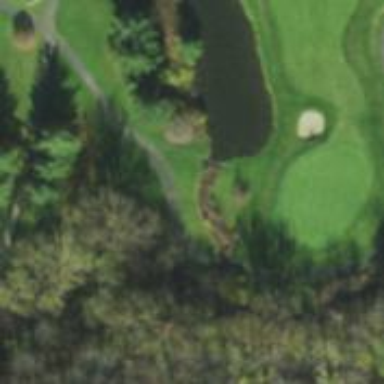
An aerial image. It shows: Path for both road and golf.